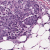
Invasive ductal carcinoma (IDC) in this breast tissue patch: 1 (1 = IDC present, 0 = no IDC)